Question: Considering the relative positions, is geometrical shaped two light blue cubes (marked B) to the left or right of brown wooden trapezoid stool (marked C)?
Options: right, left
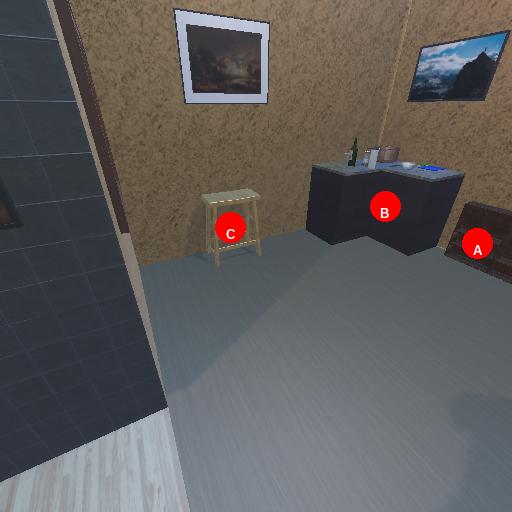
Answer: right